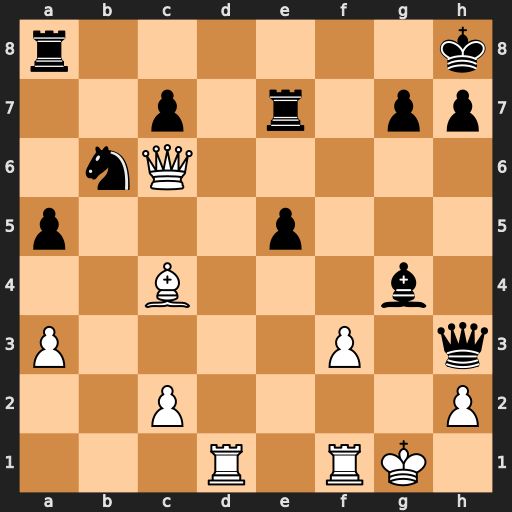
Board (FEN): r6k/2p1r1pp/1nQ5/p3p3/2B3b1/P4P1q/2P4P/3R1RK1
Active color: w
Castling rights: -
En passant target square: -
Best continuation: Qxa8+ Nxa8 Rd8+ Re8 Rxe8#